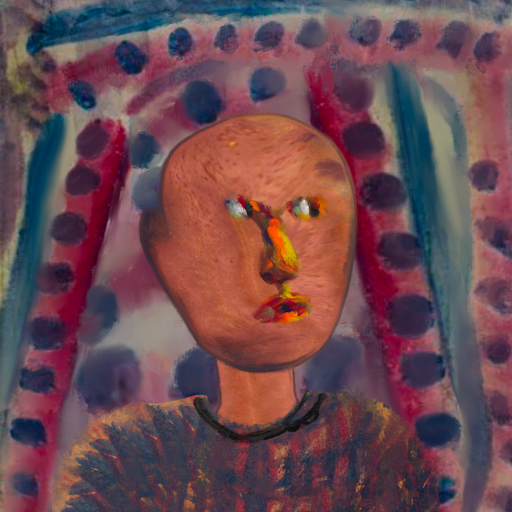
Background: HillGirl, Head And Neck Side: Mother_And_Son_Mother, Face Side: An_Impression, Bust: In_The_Sun, Hair Side: Blank, Head Accessory: Blank, Second Necklace: Blank, Necklace: Orphan, Baby: Blank